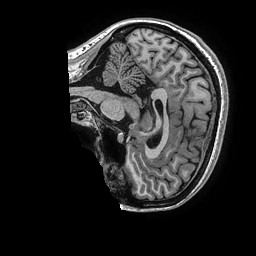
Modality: T1w
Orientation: sagittal
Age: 31
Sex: female
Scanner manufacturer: ge
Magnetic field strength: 3 T
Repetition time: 0.006952 s
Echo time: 0.00292 s